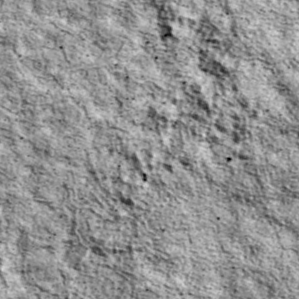
Label: non_frost